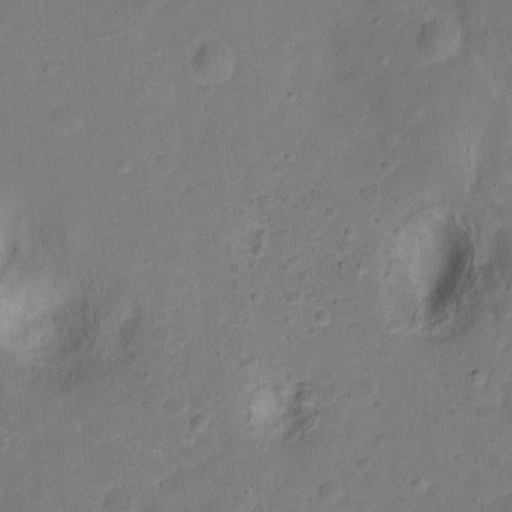
Classes present: Background